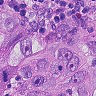
Metastatic tissue present: yes